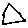
Label: house